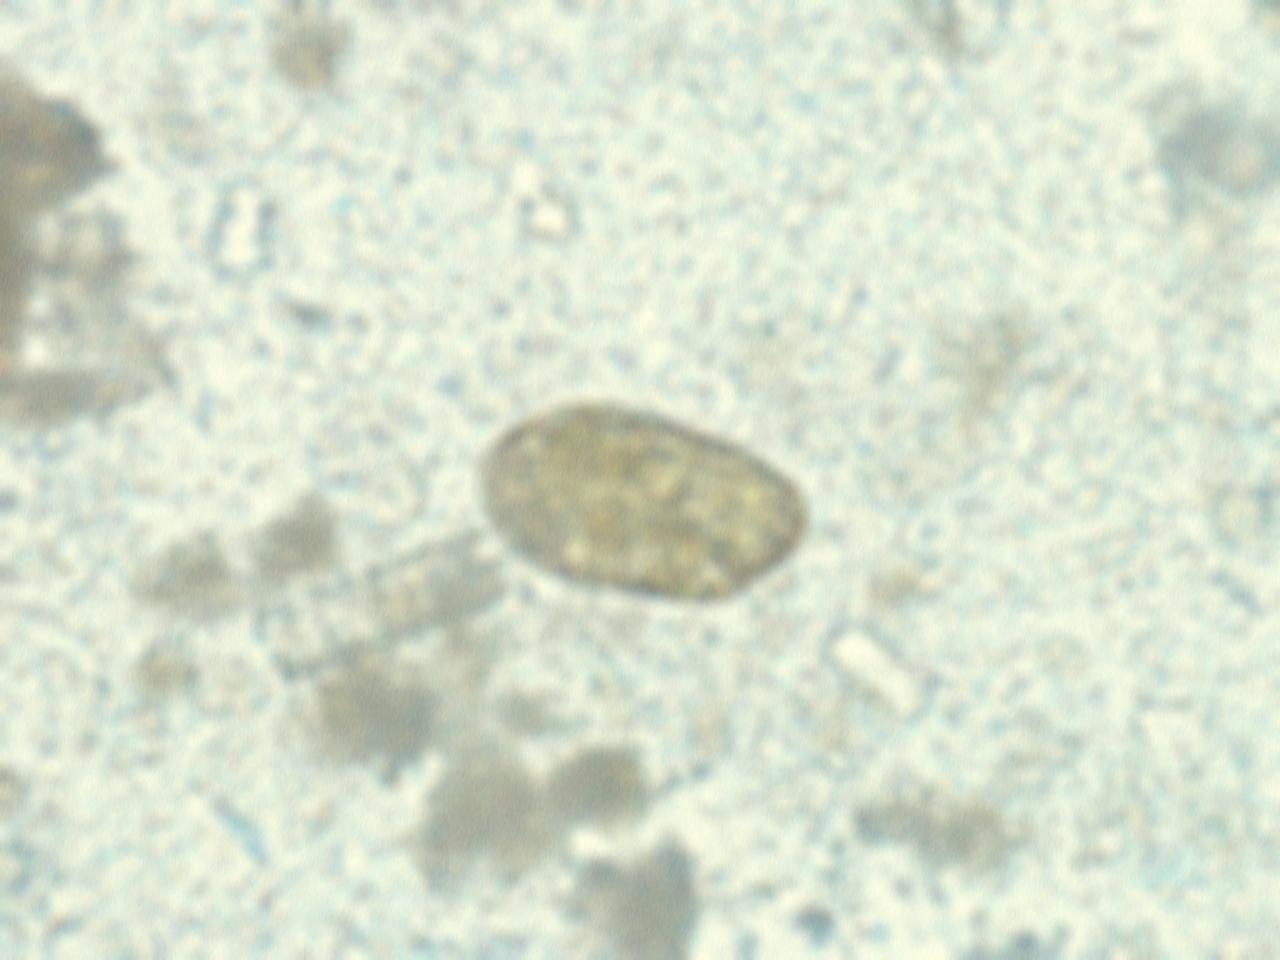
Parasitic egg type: Paragonimus spp